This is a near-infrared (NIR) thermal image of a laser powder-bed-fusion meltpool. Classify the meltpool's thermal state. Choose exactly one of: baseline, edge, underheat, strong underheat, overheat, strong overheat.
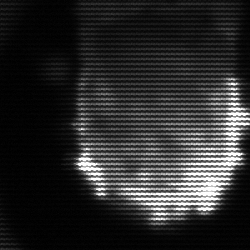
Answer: baseline